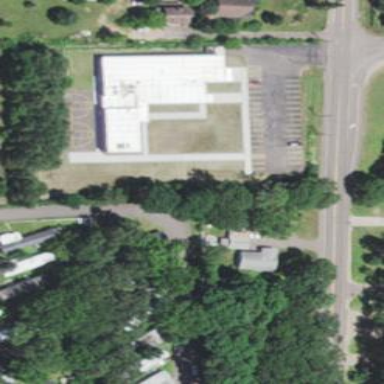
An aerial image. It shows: School.